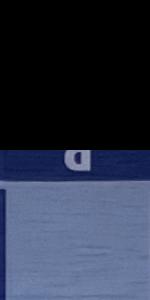
Label: Empty